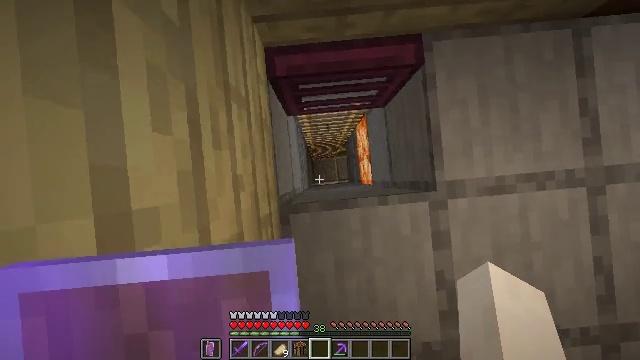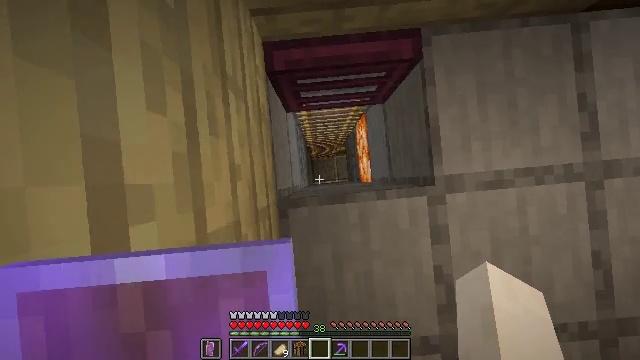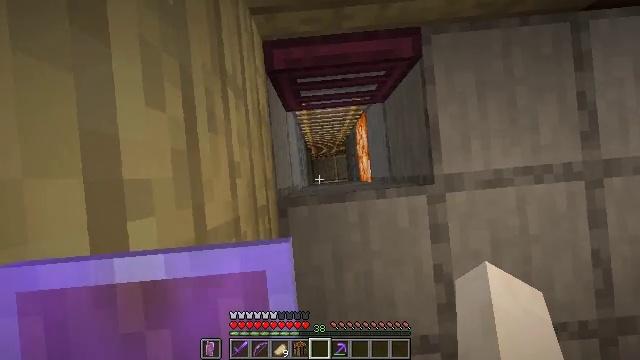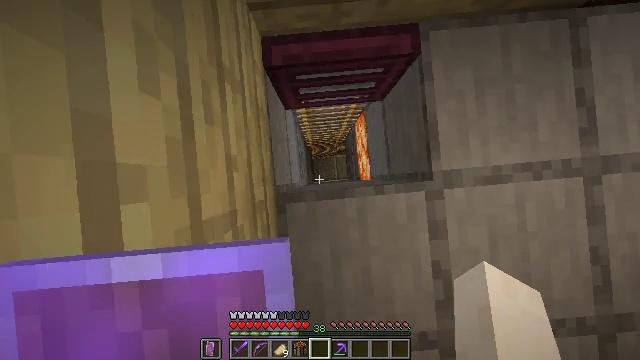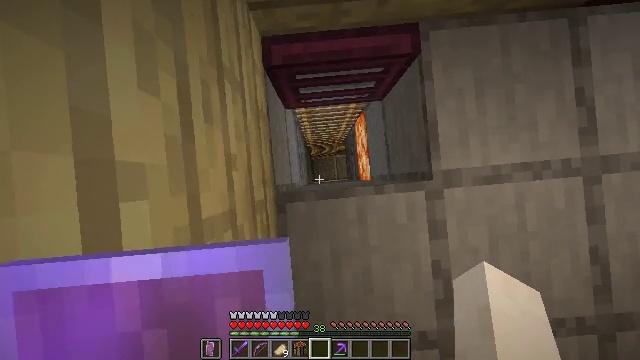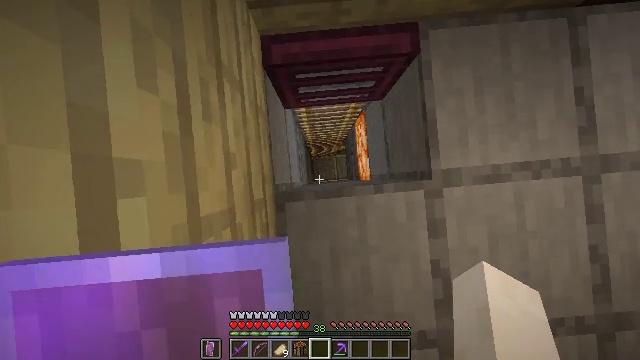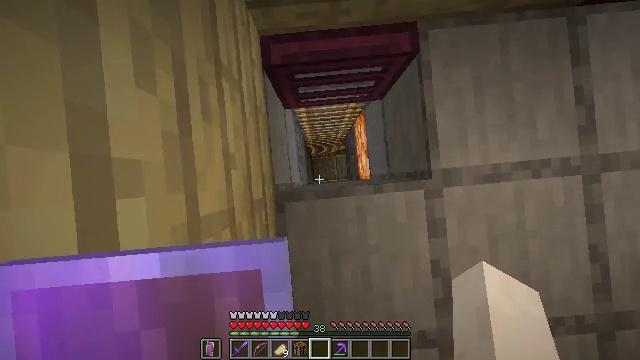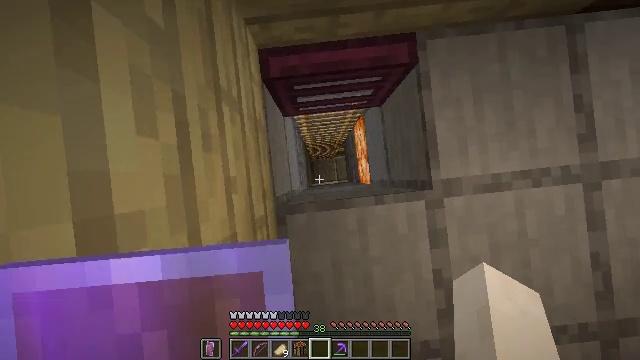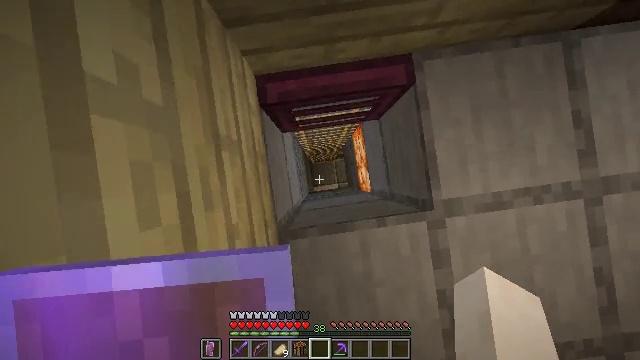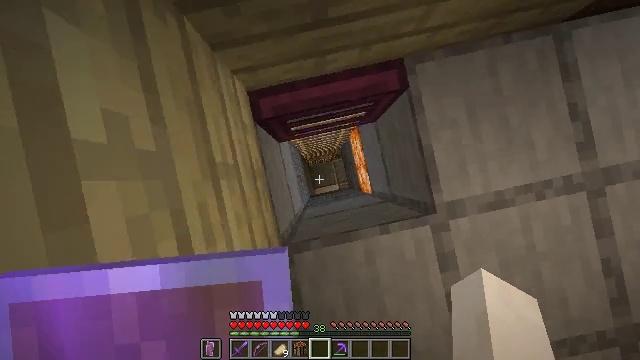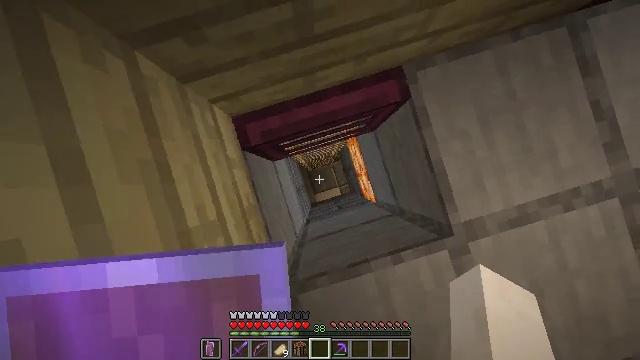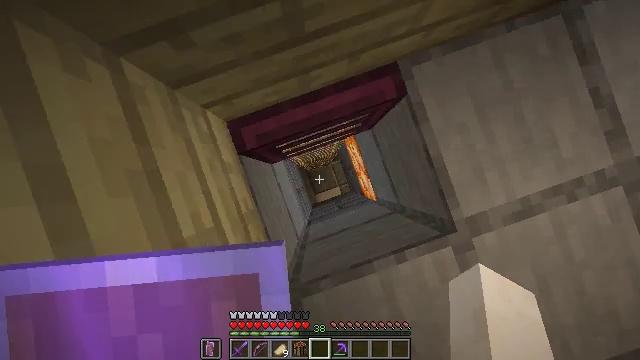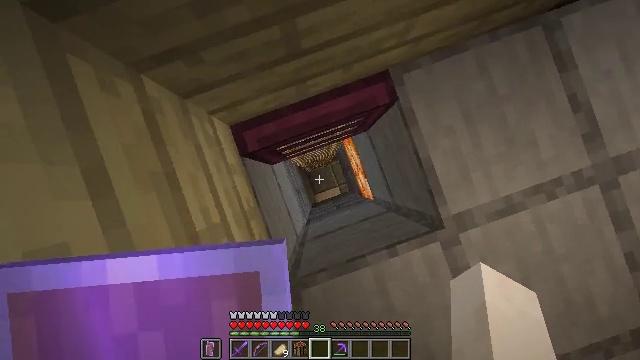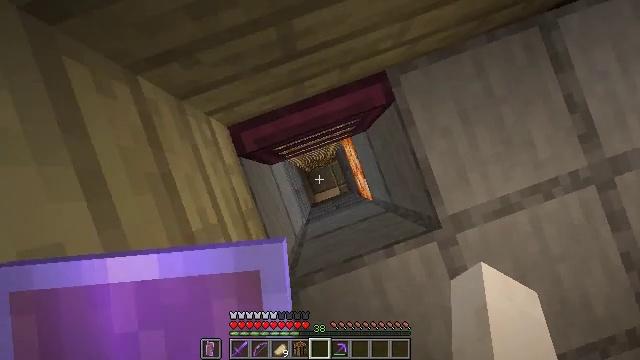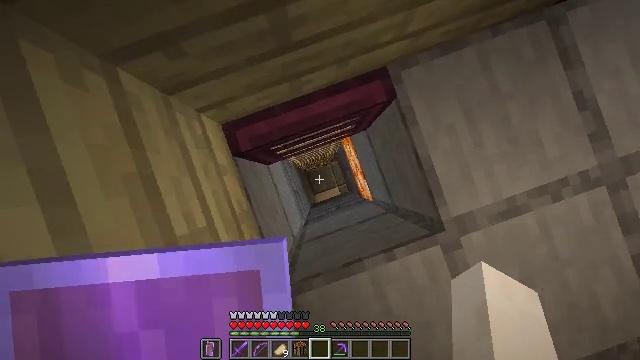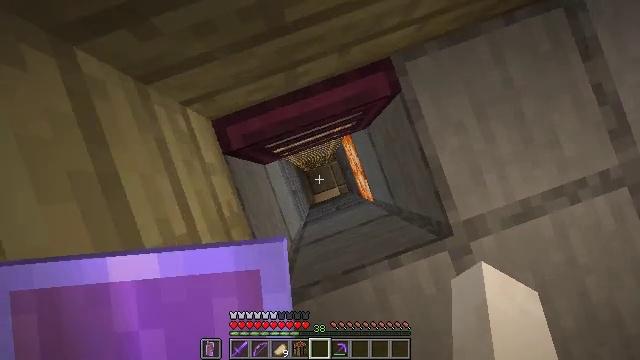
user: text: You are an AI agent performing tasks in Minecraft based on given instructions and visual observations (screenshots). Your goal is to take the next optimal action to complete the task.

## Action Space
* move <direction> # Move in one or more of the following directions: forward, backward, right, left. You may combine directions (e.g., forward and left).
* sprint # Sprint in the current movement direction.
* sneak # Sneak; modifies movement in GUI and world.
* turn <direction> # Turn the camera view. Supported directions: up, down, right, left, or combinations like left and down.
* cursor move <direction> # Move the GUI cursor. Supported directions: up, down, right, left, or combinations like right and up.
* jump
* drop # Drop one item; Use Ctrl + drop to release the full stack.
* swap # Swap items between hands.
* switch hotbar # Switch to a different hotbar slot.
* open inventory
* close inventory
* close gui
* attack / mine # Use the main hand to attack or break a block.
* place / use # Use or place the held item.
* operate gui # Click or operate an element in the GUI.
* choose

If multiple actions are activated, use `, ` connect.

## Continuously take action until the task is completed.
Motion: motion action
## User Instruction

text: Break the glowstone to gather its dust.
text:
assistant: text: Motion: no_op
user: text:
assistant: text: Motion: no_op
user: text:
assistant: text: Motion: no_op
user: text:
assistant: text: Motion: no_op
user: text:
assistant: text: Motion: no_op
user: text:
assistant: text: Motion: no_op
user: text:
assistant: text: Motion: move forward
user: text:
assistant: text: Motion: move forward, turn right
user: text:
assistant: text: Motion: move forward, turn right and down
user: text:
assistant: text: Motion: turn right and down
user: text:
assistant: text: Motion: turn right and down
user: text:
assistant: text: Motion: no_op
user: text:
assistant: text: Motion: no_op
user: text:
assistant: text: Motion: no_op
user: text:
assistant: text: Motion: no_op
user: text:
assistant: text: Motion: no_op
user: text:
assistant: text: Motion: no_op
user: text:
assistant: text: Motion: no_op
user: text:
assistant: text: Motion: no_op
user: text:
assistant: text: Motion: no_op
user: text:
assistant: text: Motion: turn right and down
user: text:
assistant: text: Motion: turn right
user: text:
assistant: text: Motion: turn right
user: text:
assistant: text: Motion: turn right and up
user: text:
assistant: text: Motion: turn right and up
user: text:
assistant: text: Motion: turn right and up
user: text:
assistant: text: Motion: turn right and up
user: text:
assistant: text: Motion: turn right and up
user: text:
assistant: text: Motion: turn left and up
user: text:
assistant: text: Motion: no_op